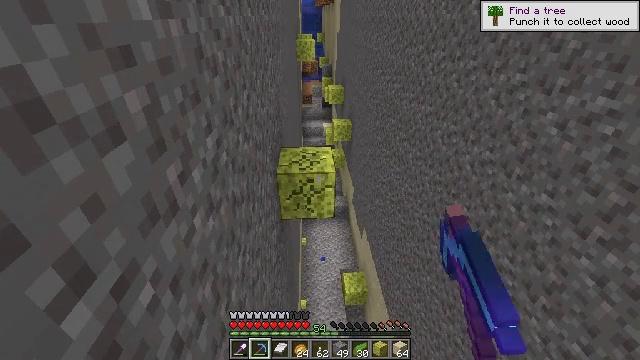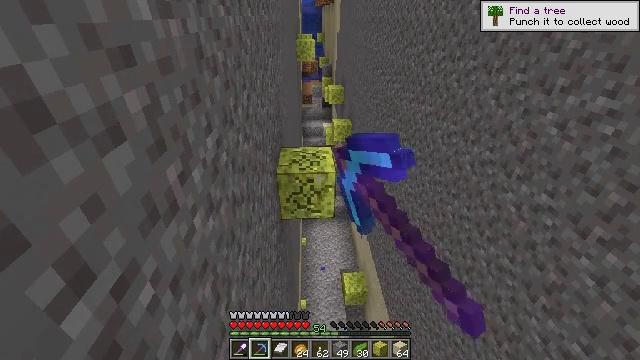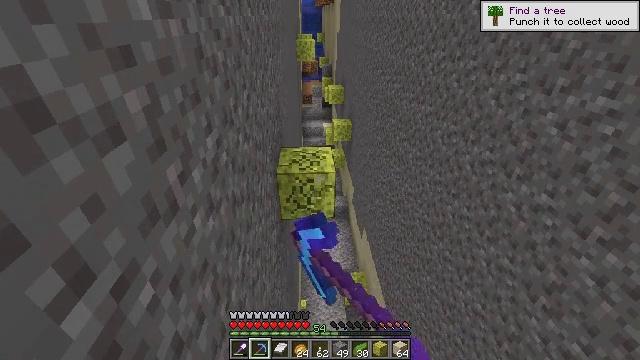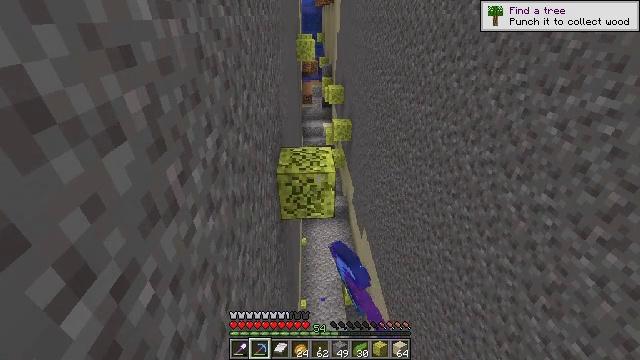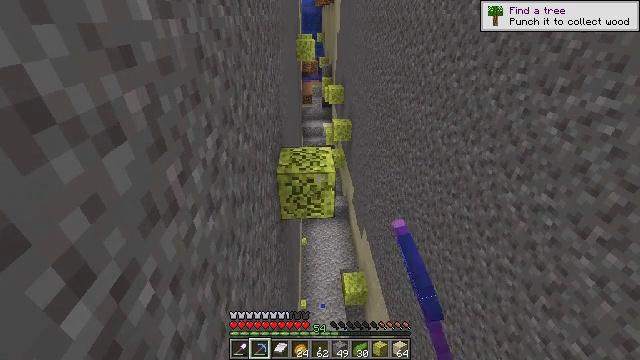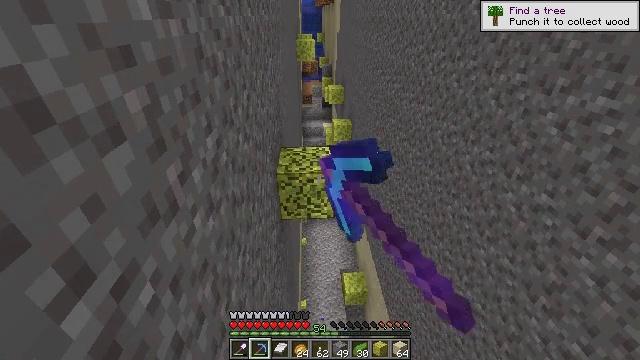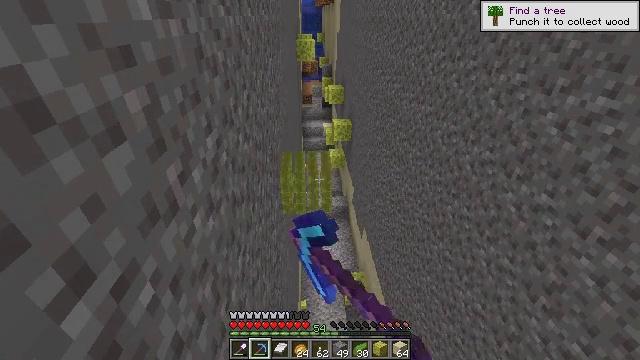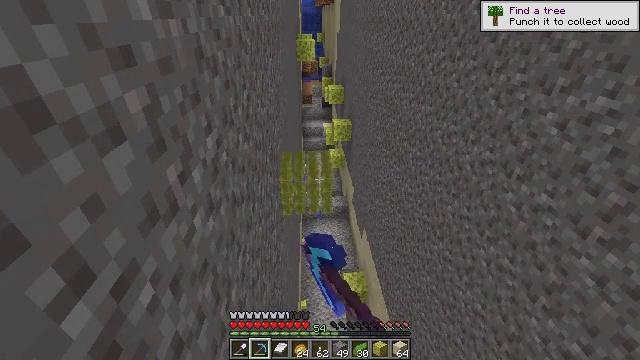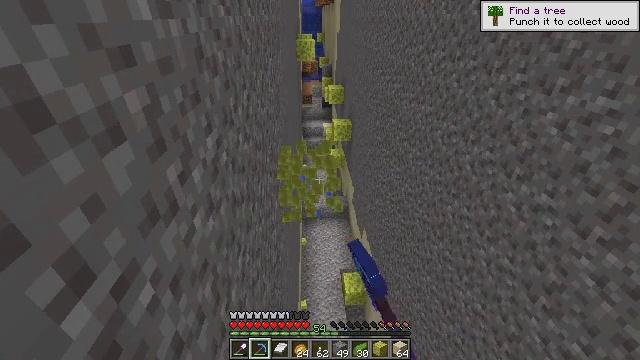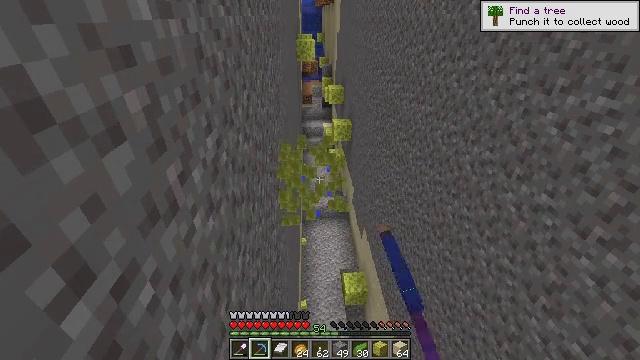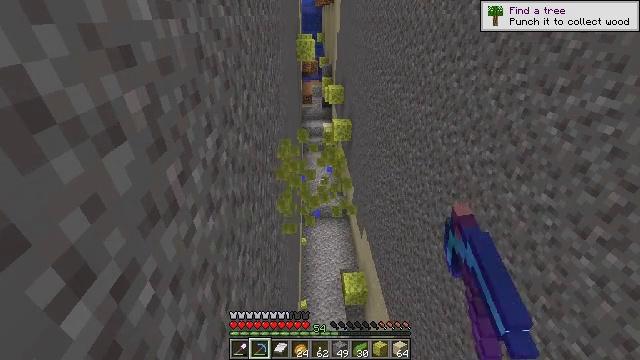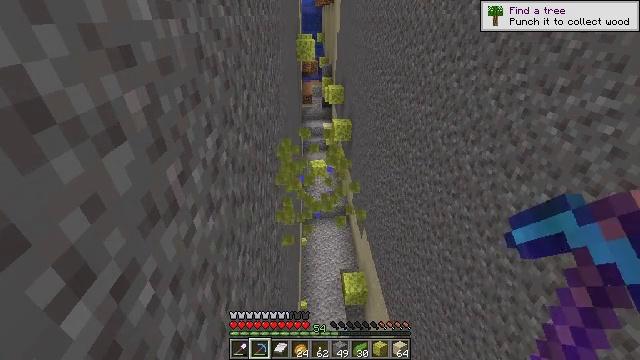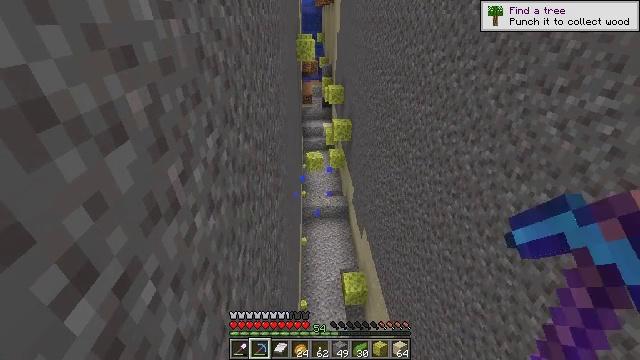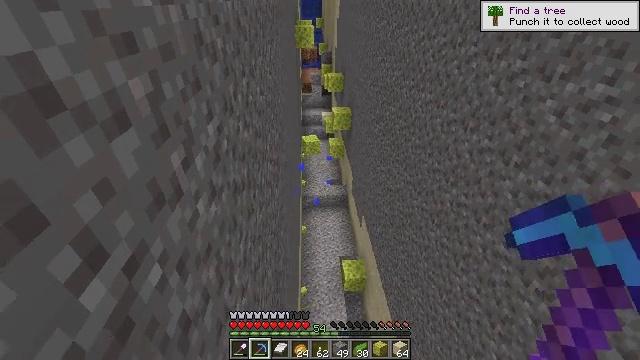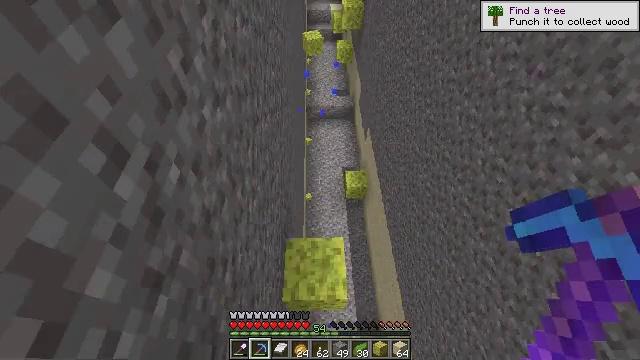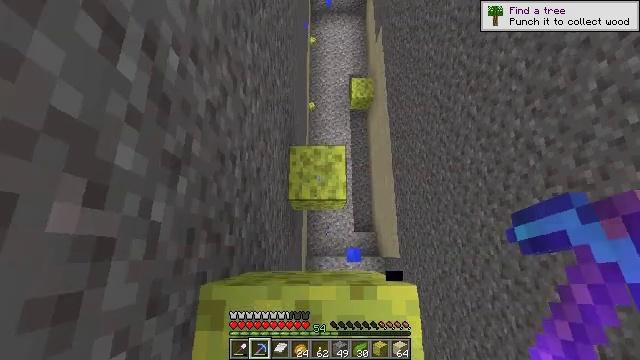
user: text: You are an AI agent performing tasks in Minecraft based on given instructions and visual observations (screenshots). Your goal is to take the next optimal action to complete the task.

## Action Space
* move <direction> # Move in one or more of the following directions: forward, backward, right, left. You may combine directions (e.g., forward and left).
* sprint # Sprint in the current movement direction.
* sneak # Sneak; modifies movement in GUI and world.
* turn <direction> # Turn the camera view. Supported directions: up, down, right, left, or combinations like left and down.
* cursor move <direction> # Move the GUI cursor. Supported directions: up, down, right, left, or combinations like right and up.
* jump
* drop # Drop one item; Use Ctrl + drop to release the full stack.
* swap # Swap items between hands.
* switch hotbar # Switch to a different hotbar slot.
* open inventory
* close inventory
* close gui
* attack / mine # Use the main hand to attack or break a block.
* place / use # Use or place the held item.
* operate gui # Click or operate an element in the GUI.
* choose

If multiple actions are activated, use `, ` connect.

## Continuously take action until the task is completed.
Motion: motion action
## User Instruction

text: Acquire a wet sponge from an ocean monument.
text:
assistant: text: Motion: sneak, attack / mine
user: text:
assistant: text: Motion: sneak, attack / mine
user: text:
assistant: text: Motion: sneak, attack / mine
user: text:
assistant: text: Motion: sneak, attack / mine
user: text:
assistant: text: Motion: sneak, attack / mine
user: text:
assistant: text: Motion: sneak, attack / mine
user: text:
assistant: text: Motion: sneak, attack / mine
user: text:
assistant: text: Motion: sneak, attack / mine
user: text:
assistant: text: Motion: sneak, attack / mine
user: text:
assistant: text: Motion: sneak, attack / mine
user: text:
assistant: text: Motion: sneak, attack / mine
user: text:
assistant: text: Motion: move back, sneak, attack / mine
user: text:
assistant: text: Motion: move back, sneak, turn down, attack / mine
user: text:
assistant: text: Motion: move back, sneak, turn left and down
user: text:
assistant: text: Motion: move back, sneak, turn left and down
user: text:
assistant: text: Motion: move back, sneak, turn down
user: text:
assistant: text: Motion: move back, sneak
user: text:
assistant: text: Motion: sneak
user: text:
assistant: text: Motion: no_op
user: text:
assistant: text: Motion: no_op
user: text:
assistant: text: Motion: no_op
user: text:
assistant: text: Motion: no_op
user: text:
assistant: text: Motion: no_op
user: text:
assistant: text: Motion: no_op
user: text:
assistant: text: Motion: no_op
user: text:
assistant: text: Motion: move forward
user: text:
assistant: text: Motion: move forward
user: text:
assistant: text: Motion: move forward
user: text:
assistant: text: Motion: move forward
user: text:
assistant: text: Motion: move forward